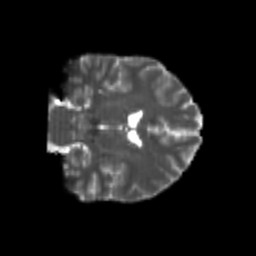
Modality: T2w
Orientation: coronal
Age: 26
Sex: male
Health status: healthy
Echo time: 0.074 s